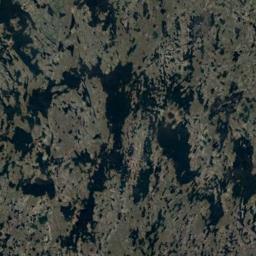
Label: wetland